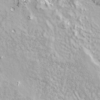
Label: not_dusty